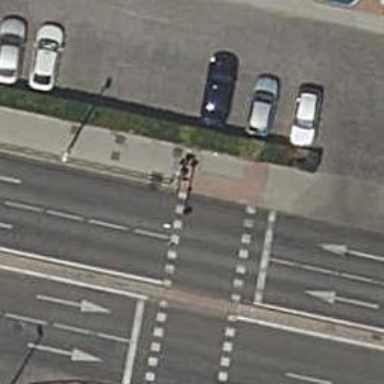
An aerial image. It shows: Road with traffic signals at crossing.